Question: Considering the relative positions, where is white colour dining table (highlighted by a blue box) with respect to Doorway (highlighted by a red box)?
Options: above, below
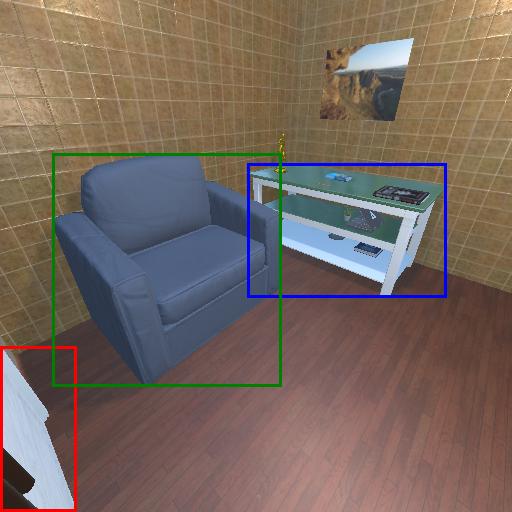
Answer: above